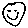
Label: smiley face